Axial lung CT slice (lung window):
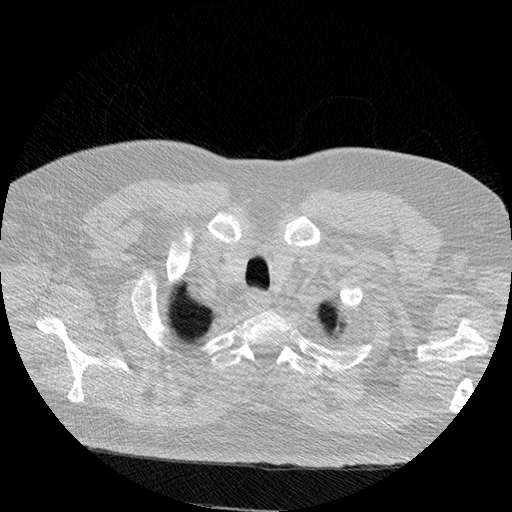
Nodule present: no